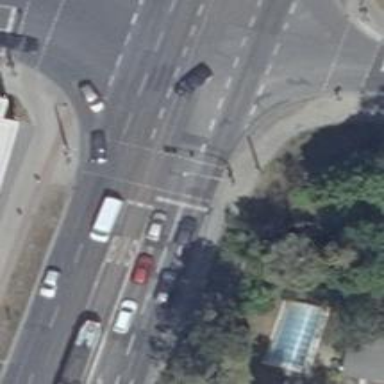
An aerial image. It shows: Railway crossing with traffic signals.